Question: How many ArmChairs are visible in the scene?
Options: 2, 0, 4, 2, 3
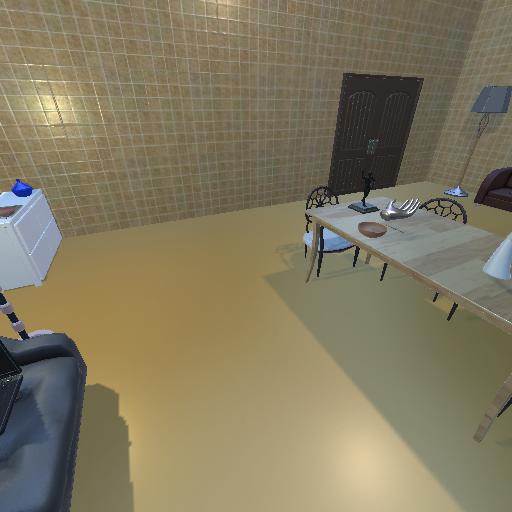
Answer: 2